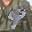
Label: 9